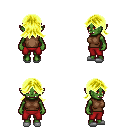
a pixel art fantasy rpg character, female body template, orc, green skin, brown sleeveless shirt, red pants, gold loose hair, white slippers, four views (front, back, left, right), 2x2 character sprite sheet, small pixel art, hard edges, no anti-aliasing